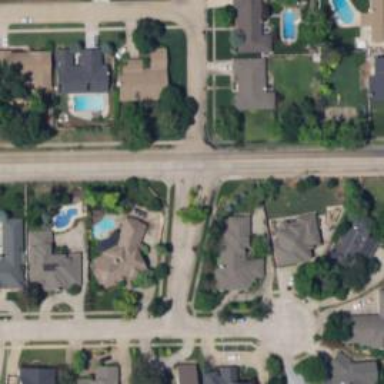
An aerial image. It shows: Residential road with sidewalk on the left.